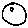
Label: moon